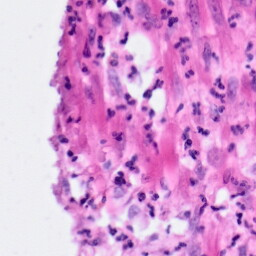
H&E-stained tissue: Pancreatic